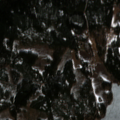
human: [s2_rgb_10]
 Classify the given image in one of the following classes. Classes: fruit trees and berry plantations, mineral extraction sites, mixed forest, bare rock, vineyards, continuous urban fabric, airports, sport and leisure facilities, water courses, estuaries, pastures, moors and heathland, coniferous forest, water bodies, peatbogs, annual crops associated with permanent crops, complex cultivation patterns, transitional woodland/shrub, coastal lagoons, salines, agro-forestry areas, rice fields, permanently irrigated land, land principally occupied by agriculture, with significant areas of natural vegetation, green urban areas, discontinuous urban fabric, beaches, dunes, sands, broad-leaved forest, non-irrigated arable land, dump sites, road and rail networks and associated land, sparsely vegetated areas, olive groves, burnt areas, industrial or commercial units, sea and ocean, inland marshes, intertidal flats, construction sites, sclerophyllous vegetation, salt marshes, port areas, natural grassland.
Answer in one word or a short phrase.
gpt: land principally occupied by agriculture, with significant areas of natural vegetation, coniferous forest, mixed forest, water bodies